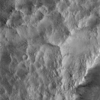
Label: not_dusty